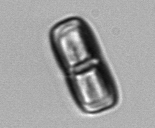
Label: Ephemera